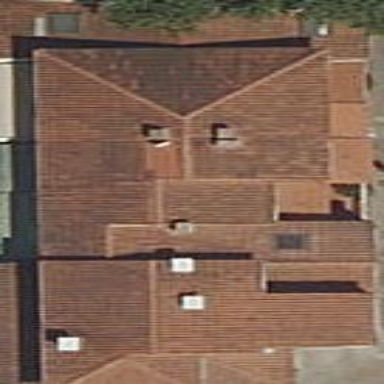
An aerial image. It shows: Terrace building.